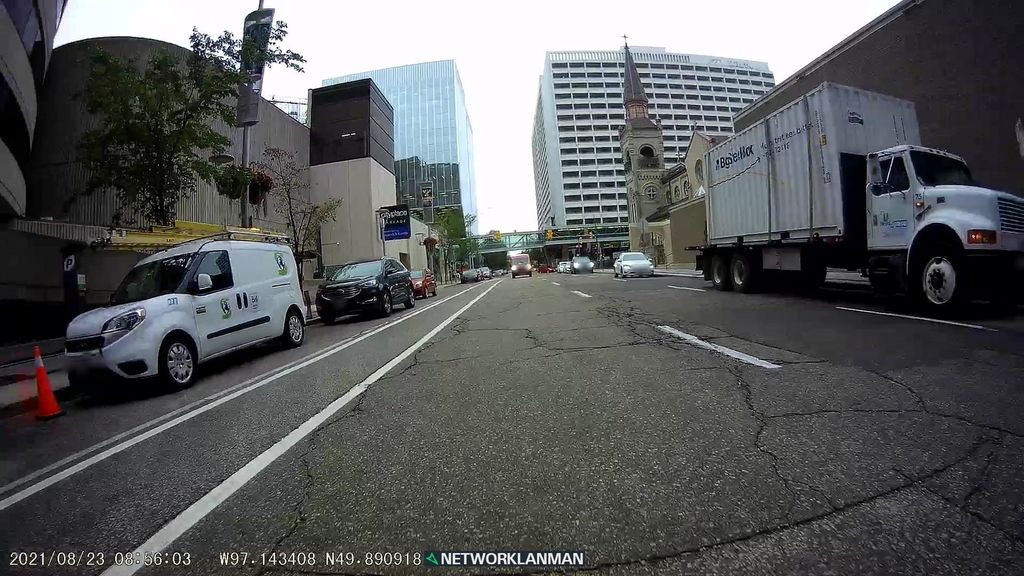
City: winnipeg